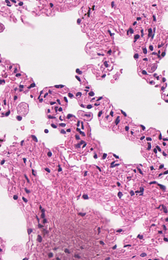
Tumor epithelial tissue: no
Tumor-associated stroma tissue: no
Normal tissue: yes